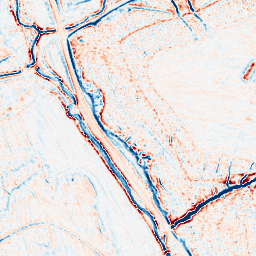
Category: edge_preserving
Decomposition family: bilateral
Decomposition parameters: d: 9
sigma_color: 50
sigma_space: 100
Upsampling method: edge_directed
Upsampling parameters: scale: 2
Upsampling scale: 2